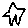
Label: star